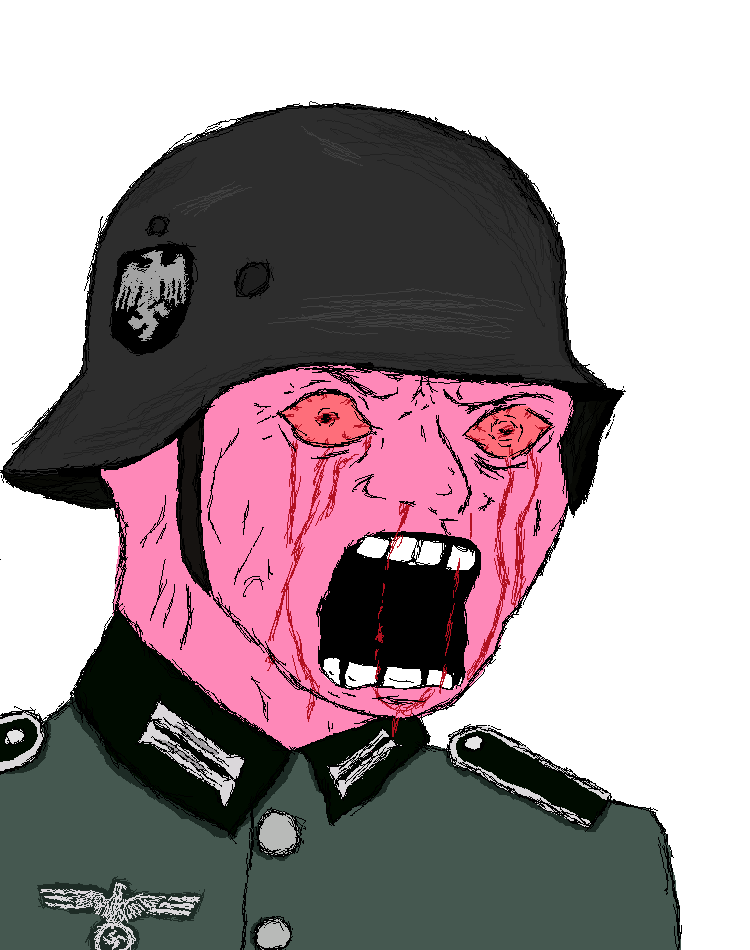
Label: 5_Rage